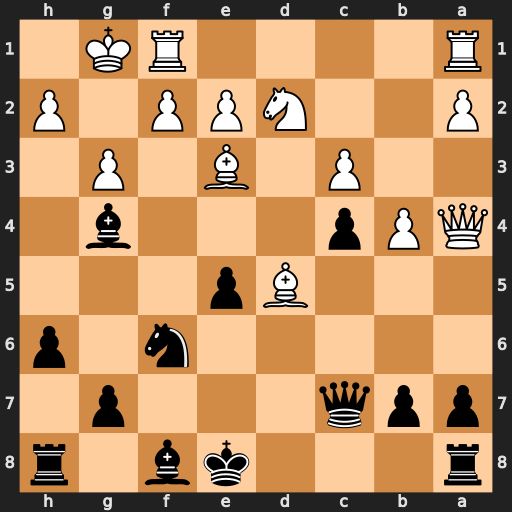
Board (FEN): r3kb1r/ppq3p1/5n1p/3Bp3/QPp3b1/2P1B1P1/P2NPP1P/R4RK1
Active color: b
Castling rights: kq
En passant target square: -
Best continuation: Bd7 Qc2 Nxd5